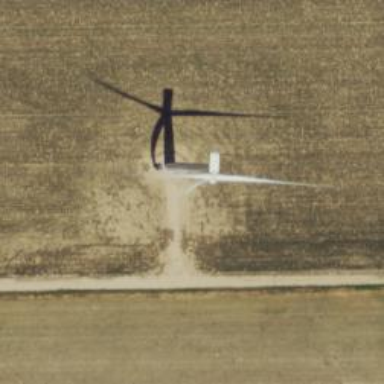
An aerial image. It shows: Wind generator using wind turbines of horizontal axis.